Question: I'm using Cycle2 (<URL> slideshow plugin to show images on my web site. The problem is when I want to show a video together with my images, css from Cycle2 disables controls of youtube video.
This is the code I use to display images and video:
'''
<div class="cycle-slideshow"
data-cycle-fx=scrollHorz
data-cycle-timeout=2000
data-cycle-pause-on-hover="true"
data-cycle-slides=">a,>img"
data-cycle-youtube=true
data-cycle-youtube-autostart=true
data-cycle-youtube-autostop=true >
<div class="cycle-pager"></div>
<img src="http://jquery.malsup.com/cycle2/images/p1.jpg">
<img src="http://jquery.malsup.com/cycle2/images/p2.jpg">
<img src="http://jquery.malsup.com/cycle2/images/p3.jpg">
<img src="http://jquery.malsup.com/cycle2/images/p4.jpg">
<a href="http://www.youtube.com/v/zugLQF3uLmk?version=3&hl=en_US&rel=0">Video</a>
</div>
'''
I used a fractions of code from couple of demos. This is my CSS:
'''
.cycle-slideshow { max-width: 640px; margin: 10px auto }
.cycle-slideshow > div { width: 100%; height: 100% }
.cycle-slideshow > img { width: 100%; height: 100% }
iframe,object,embed { width: 100%; height: 100% }
/* in case script does not load */
.cycle-slideshow img:first-child {
position: static; z-index: 100;
}
/* pager */
.cycle-pager{
text-align: center; width: 100%; z-index: 500; position: absolute; top: 10px; overflow: hidden;
}
.cycle-pager span {
font-family: arial; font-size: 50px; width: 16px; height: 16px;
display: inline-block; color: #ddd; cursor: pointer;
}
.cycle-pager span.cycle-pager-active { color: #D69746;}
.cycle-pager > * { cursor: pointer;}
/* caption */
.cycle-caption { position: absolute; color: white; bottom: 15px; right: 15px; z-index: 700; }
/* overlay */
.cycle-overlay {
font-family: tahoma, arial;
position: absolute; bottom: 0; width: 100%; z-index: 600;
background: black; color: white; padding: 15px; opacity: .5;
}
/* display paused text on top of paused slideshow */
.cycle-paused:after {
content: 'Paused'; color: white; background: black; padding: 10px;
z-index: 500; position: absolute; top: 10px; right: 10px;
border-radius: 10px;
opacity: .5; filter: alpha(opacity=50);
}
/*
media queries
some style overrides to make things more pleasant on mobile devices
*/
@media only screen and (max-width: 480px), only screen and (max-device-width: 480px) {
.cycle-slideshow { width: 200px;}
.cycle-overlay { padding: 4px }
.cycle-caption { bottom: 4px; right: 4px }
}
'''
I set for that video to play automatically when it comes on front and if user holds a cursor above that video, the slide will not change. If user remove cursor, next slide will show after 2 seconds pass. Also, there is a pager above to so user can manually switch to certain image/video.
This is how it looks:

First four dots represent images and the last one is video. The problem is I can't access controls (pause, play, mute, click on name of the video ...) of the video. They immediately disappear after video begins to play.
Thank you.
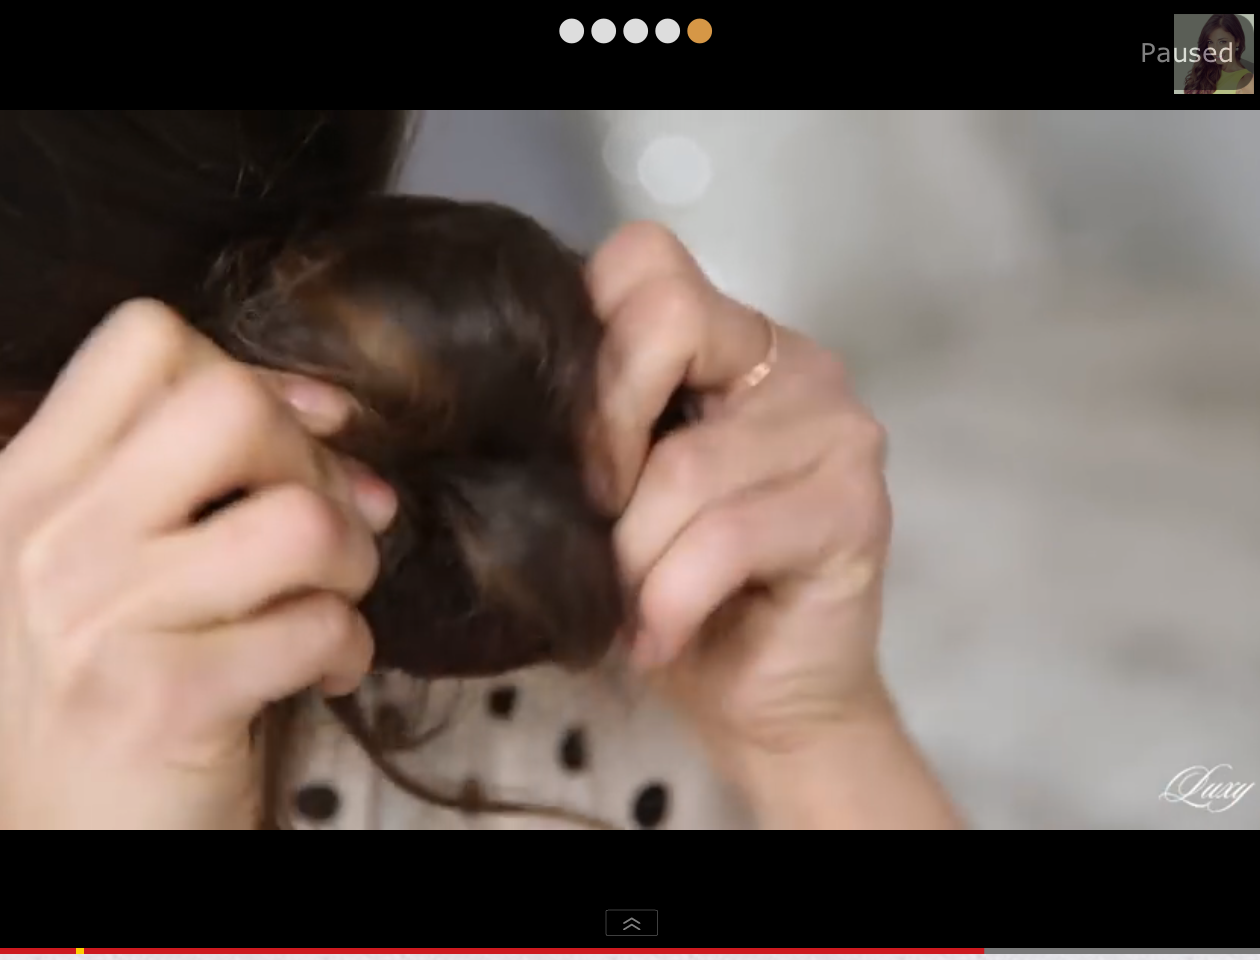
Answer: I think the video is overlapped by the pager. Try giving a height to the pager.
'''
.cycle-pager{
height:50px;
}
'''
Also you can check if the youtube video controllers are working or not by removing the z-index given to .cycle-pager.